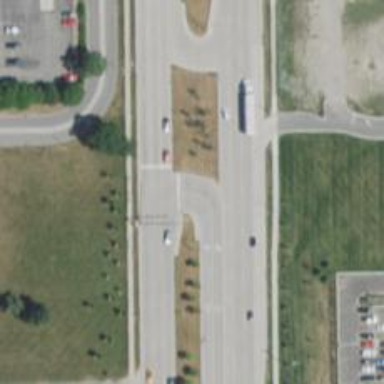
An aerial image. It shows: Primary link highway with separate sidewalk.